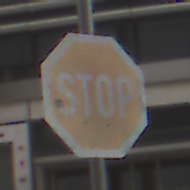
Verkehrszeichen: Stop
Umgebung: Outdoor, Urban
Tageszeit: Midday
Wetter: Overcast
Licht: Natural
Jahreszeit: NotSpecified
Kontrast: LowContrast